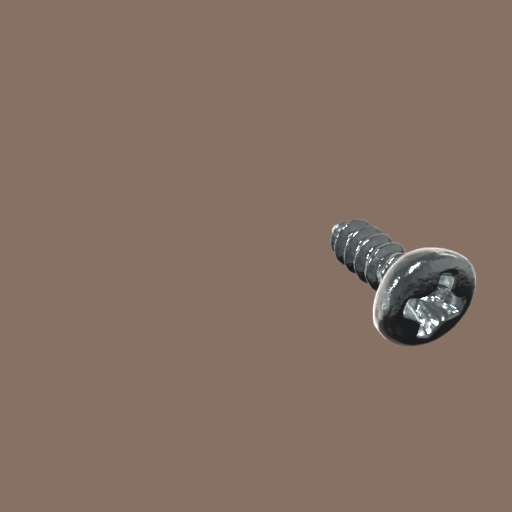
Label: screw